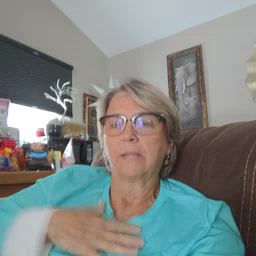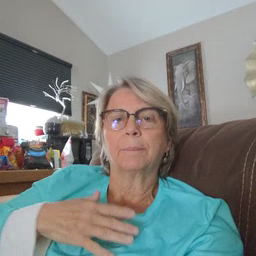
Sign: pajamas